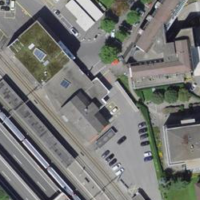
EUNIS habitat code: 57
Species observed at this site:
Lathyrus vernus